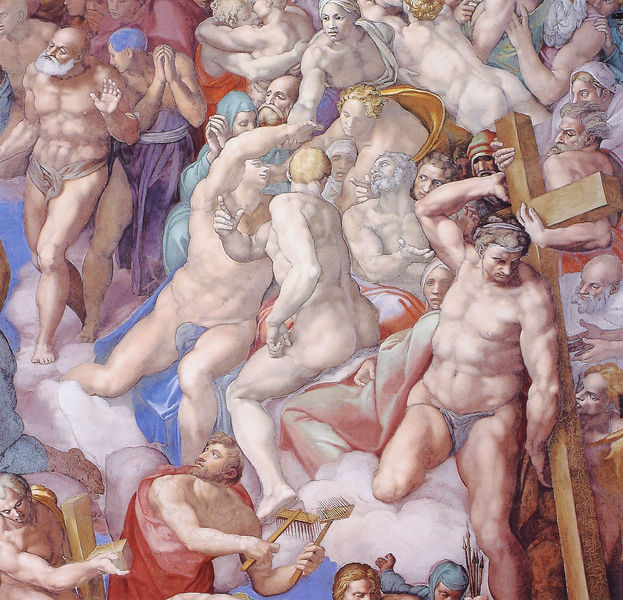
Titel: Das Jüngste Gericht
Künstler: Michelangelo
Standort: Rom, Vatikan, Sixtinische Kapelle (EU - I - Latium)
Schlagwörter: blau, himmel, körper, nackt, umhang, frauen, menschen, ausschnitt, männer, rot, tuch, malerei, wand, gold, decke, gewölbe, kreuz, soldat, jesus, manierismus, bürsten, fresko, kämme, drehung, pfeile, michelangelo, vasari, erschaffung, g